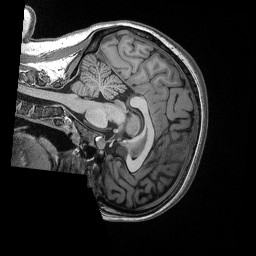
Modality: T1w
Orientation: sagittal
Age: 26
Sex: female